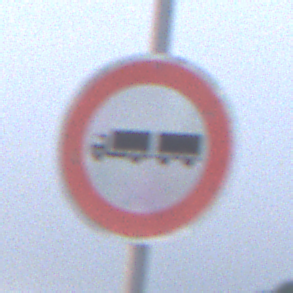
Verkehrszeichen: VerbotLastkraftwagenMitAnhaenger
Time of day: SunriseSunset
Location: Outdoor (Nature)
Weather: Overcast
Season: NotSpecified
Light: Natural